Question: Looking at a Fragment's lifecycle, I am not sure about the scenarios that can happen here.
There are 2 possible ways to go when a Fragment stops being active.
1. call the appropriate callbacks, destroy view and then destroy the fragment
2. call the callbacks, destroy view, but keep the fragment itself alive
Which of the two alternatives is done in which situations? What decides which of them?
If a fragment is added to the backstack, then removed/replaced, why not throw it away? Why keep it?
Edit: it dawned on me, could it be dependant on whether the fragment is retained or not?

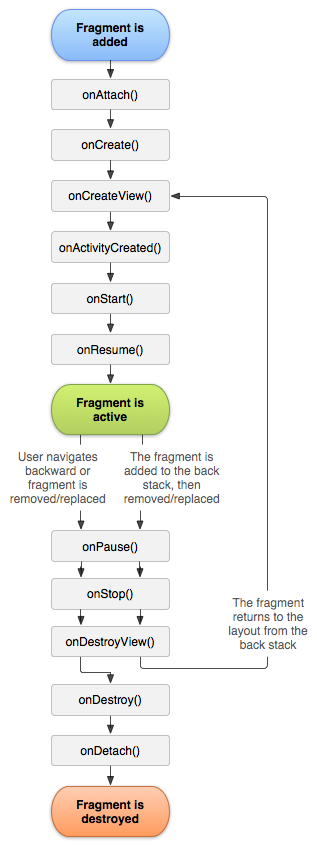
Answer: It seems to all depend on whether the fragment is retained or not. When the fragment is retained, then after onDestroyView comes onCreateView.
When the fragment is retained (i.e. setRetainInstance(true)), then the log while rotating the devicelooks like this:
'''
com.example.FragmentLifecycleTestApp W/MainFragment: onAttach
com.example.FragmentLifecycleTestApp W/MainFragment: onCreate
com.example.FragmentLifecycleTestApp W/MainFragment: onCreateView
com.example.FragmentLifecycleTestApp W/MainFragment: onActivityCreated
com.example.FragmentLifecycleTestApp W/MainFragment: onStart
com.example.FragmentLifecycleTestApp W/MainFragment: onResume
com.example.FragmentLifecycleTestApp W/MainFragment: onPause
com.example.FragmentLifecycleTestApp W/MainFragment: onStop
com.example.FragmentLifecycleTestApp W/MainFragment: onDestroyView
com.example.FragmentLifecycleTestApp W/MainFragment: onDetach
com.example.FragmentLifecycleTestApp W/MainFragment: onAttach
com.example.FragmentLifecycleTestApp W/MainFragment: onCreateView
com.example.FragmentLifecycleTestApp W/MainFragment: onActivityCreated
com.example.FragmentLifecycleTestApp W/MainFragment: onStart
com.example.FragmentLifecycleTestApp W/MainFragment: onResume
'''
But when it is not retained, it goes like this:
'''
com.example.FragmentLifecycleTestApp W/MainFragment: onAttach
com.example.FragmentLifecycleTestApp W/MainFragment: onCreate
com.example.FragmentLifecycleTestApp W/MainFragment: onCreateView
com.example.FragmentLifecycleTestApp W/MainFragment: onActivityCreated
com.example.FragmentLifecycleTestApp W/MainFragment: onStart
com.example.FragmentLifecycleTestApp W/MainFragment: onResume
com.example.FragmentLifecycleTestApp W/MainFragment: onPause
com.example.FragmentLifecycleTestApp W/MainFragment: onStop
com.example.FragmentLifecycleTestApp W/MainFragment: onDestroyView
com.example.FragmentLifecycleTestApp W/MainFragment: onDestroy
com.example.FragmentLifecycleTestApp W/MainFragment: onDetach
com.example.FragmentLifecycleTestApp W/MainFragment: onAttach
com.example.FragmentLifecycleTestApp W/MainFragment: onCreate
com.example.FragmentLifecycleTestApp W/MainFragment: onCreateView
com.example.FragmentLifecycleTestApp W/MainFragment: onActivityCreated
com.example.FragmentLifecycleTestApp W/MainFragment: onStart
com.example.FragmentLifecycleTestApp W/MainFragment: onResume
'''